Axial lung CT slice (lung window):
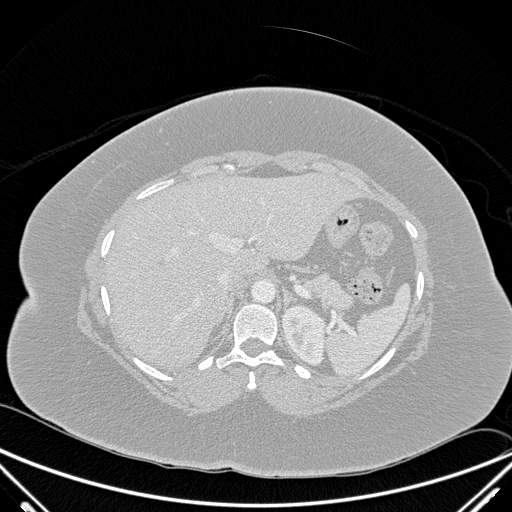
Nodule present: no